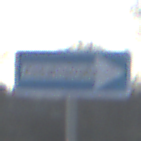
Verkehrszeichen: EinbahnstrasseRechtsweisend
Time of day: SunriseSunset
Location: Outdoor (Suburban)
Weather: PartlyCloudy
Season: Winter
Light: Natural